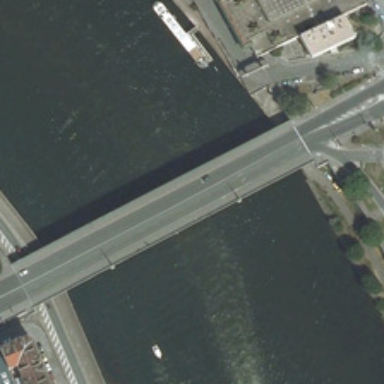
This is a big bridge and some buildings .